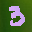
Label: 3